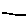
Label: line